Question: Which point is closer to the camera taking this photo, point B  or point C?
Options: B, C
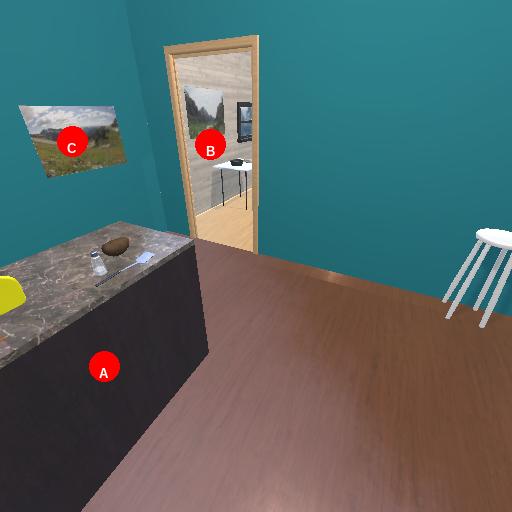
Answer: B